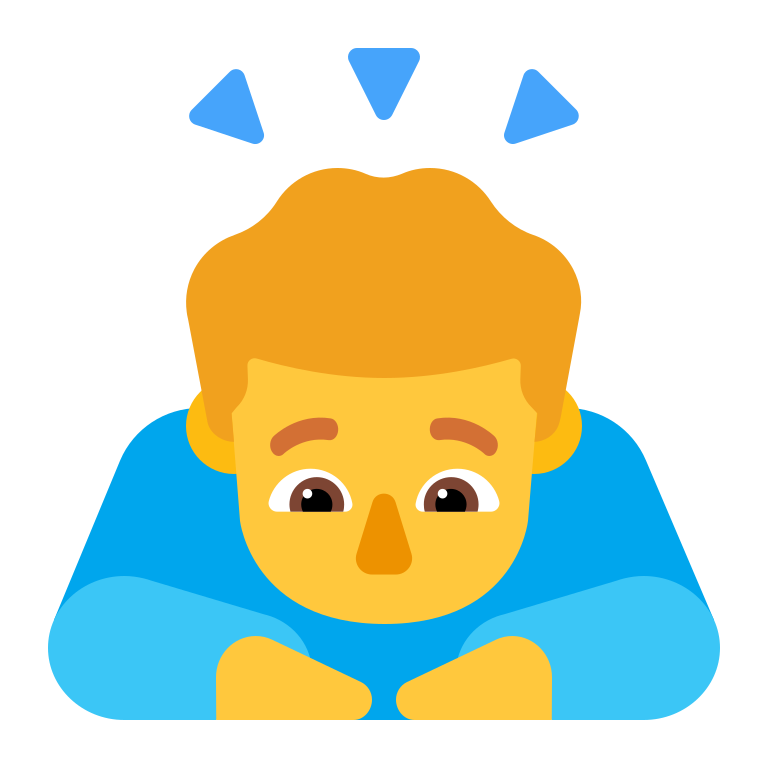
man bowing flat default